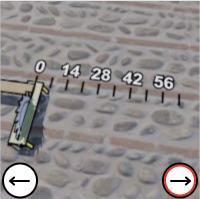
Task: length
Answer: 0
First scale value: 14.0